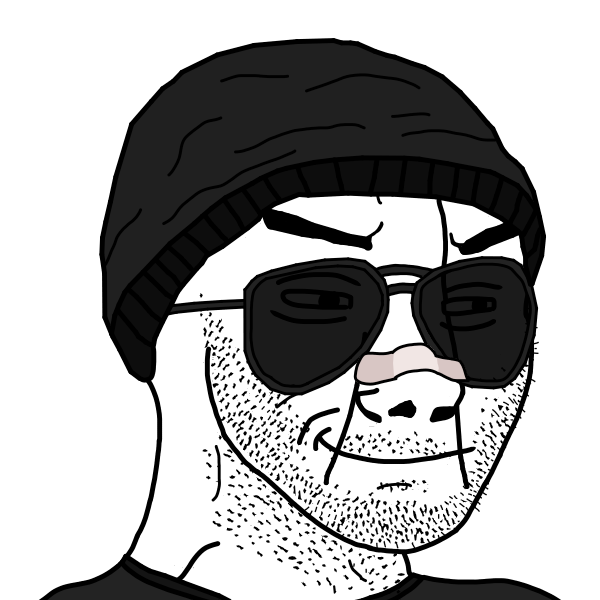
Label: 5_Doomer